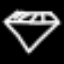
Label: diamond